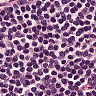
Metastatic tissue present: no